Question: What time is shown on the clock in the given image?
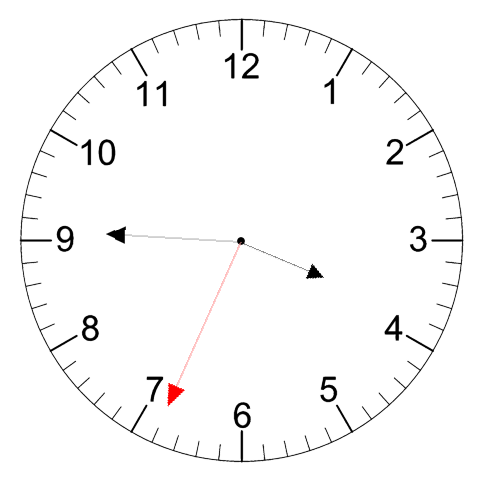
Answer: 03:45:34